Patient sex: M
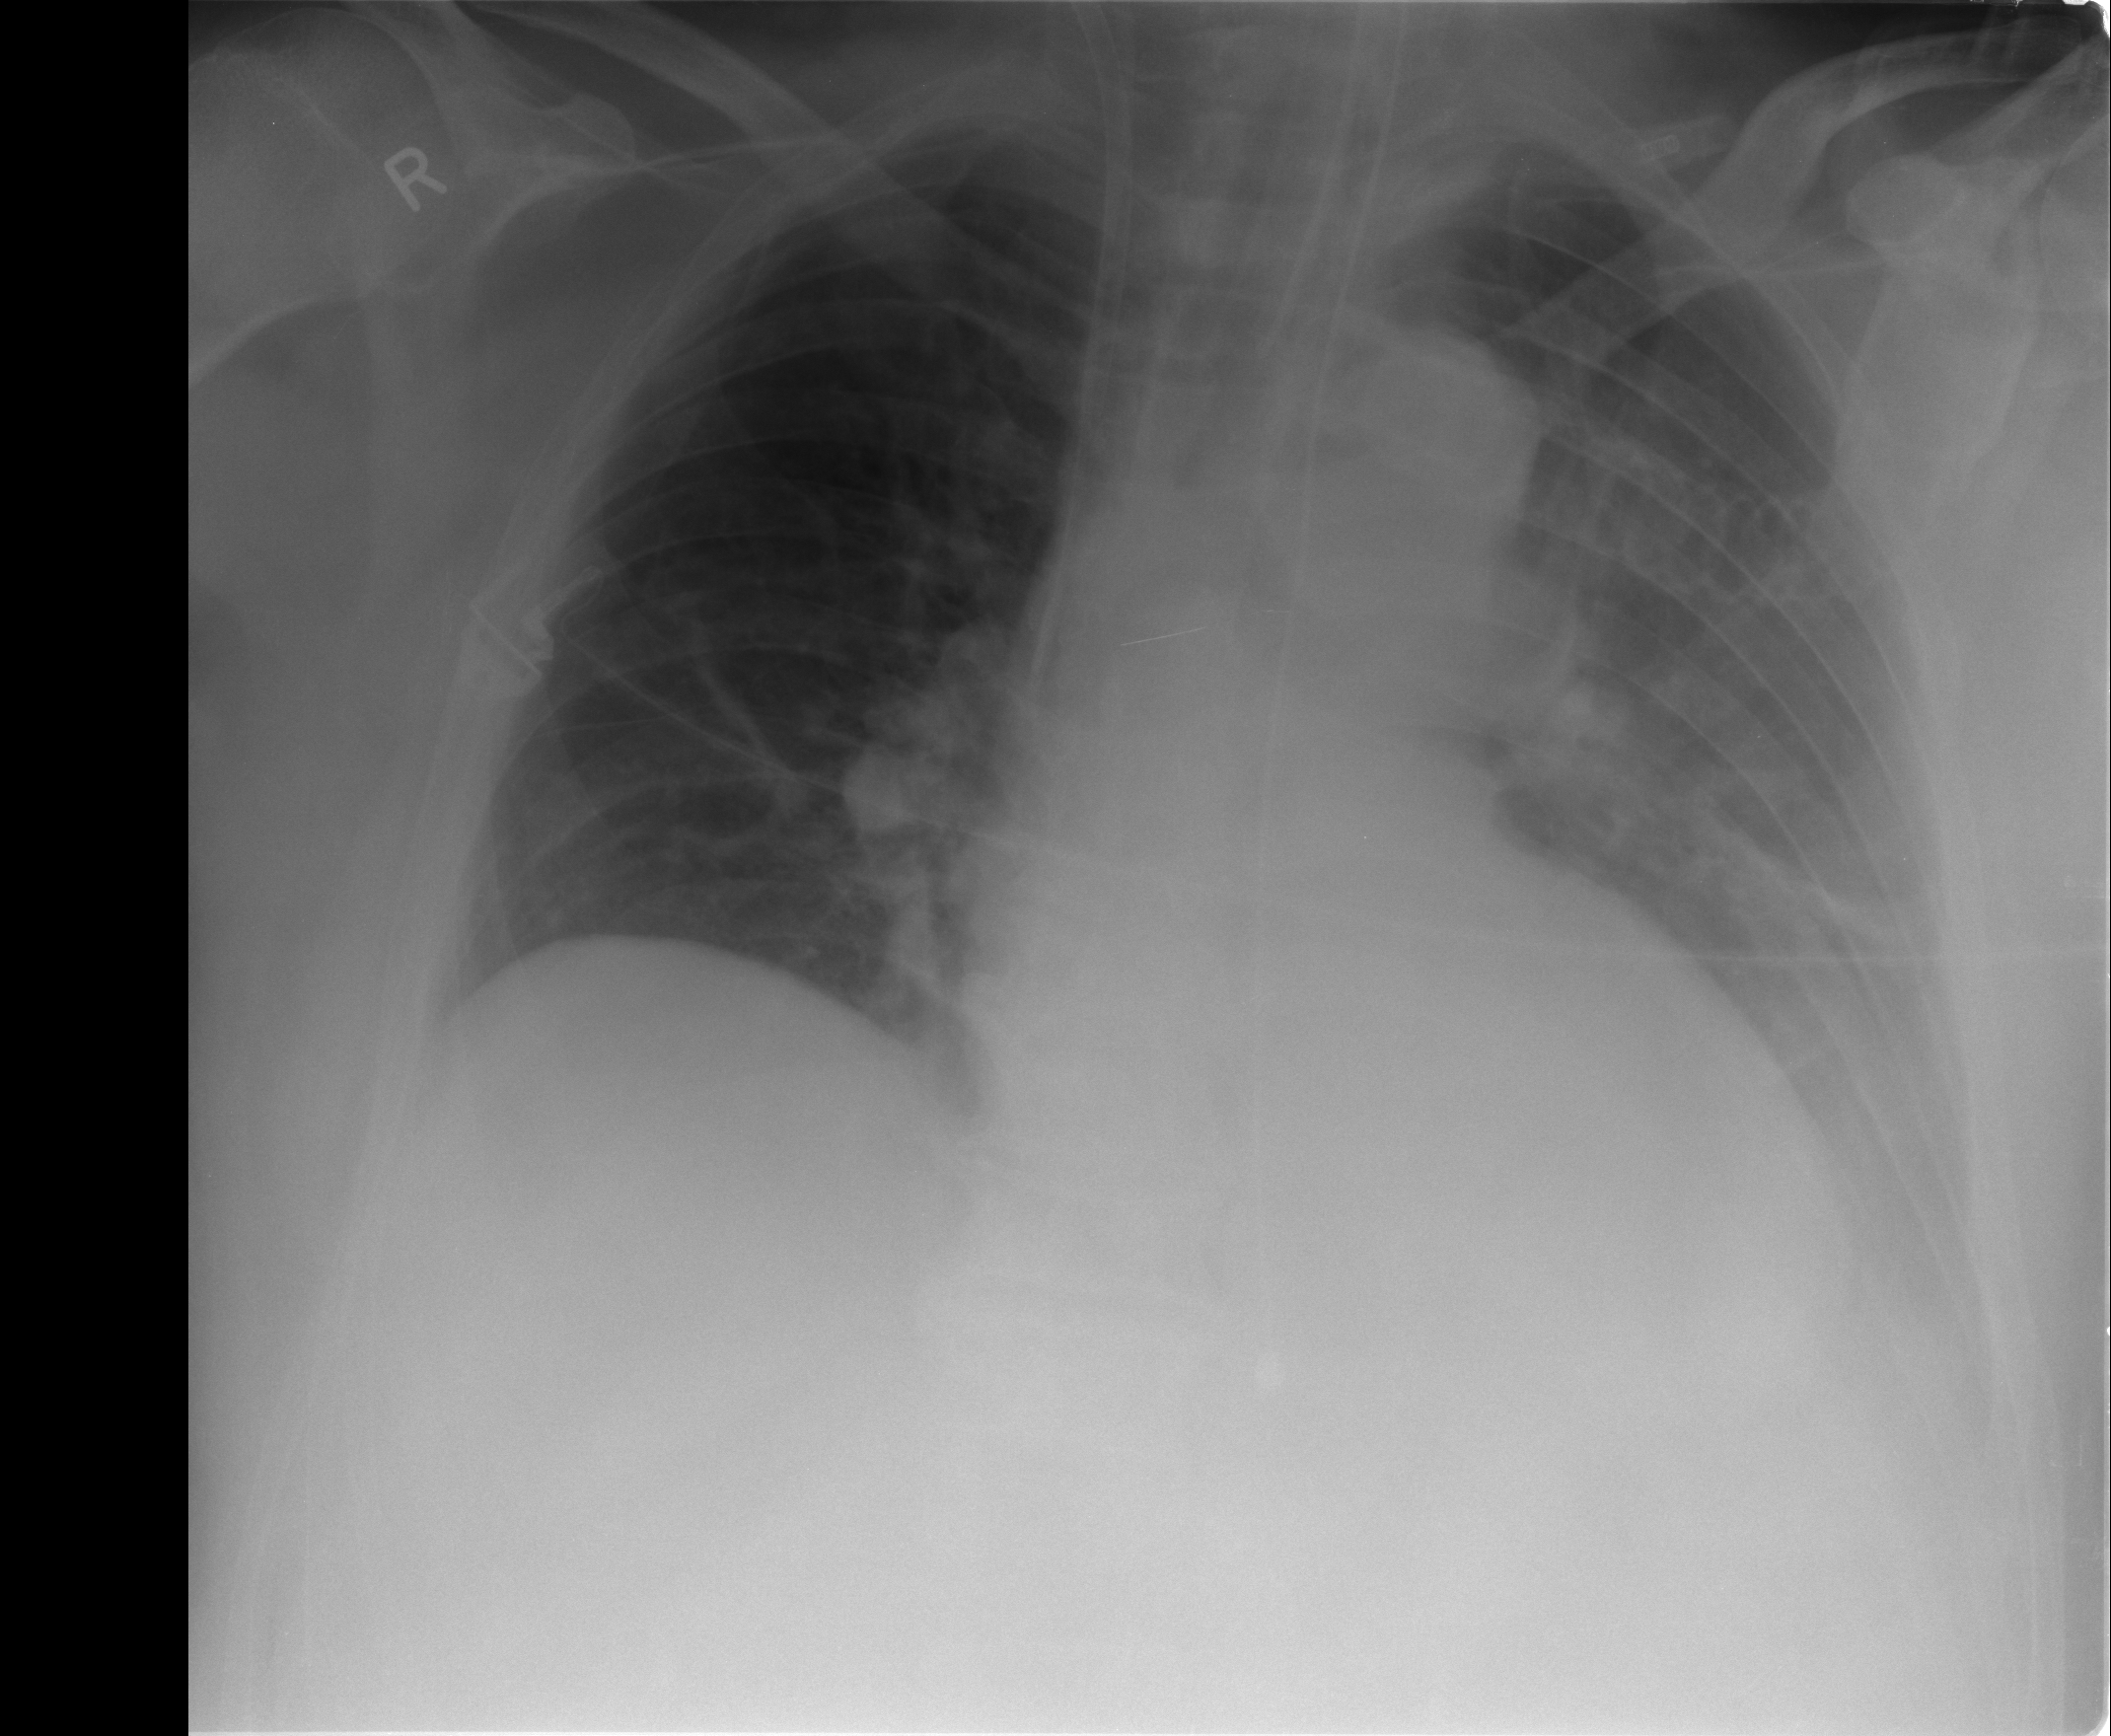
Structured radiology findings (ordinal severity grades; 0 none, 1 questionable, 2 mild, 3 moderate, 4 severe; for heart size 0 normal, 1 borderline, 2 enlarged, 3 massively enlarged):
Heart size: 2
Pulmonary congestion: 1
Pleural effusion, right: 0
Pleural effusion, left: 2
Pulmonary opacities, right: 0
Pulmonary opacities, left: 0
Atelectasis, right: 2
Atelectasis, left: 2